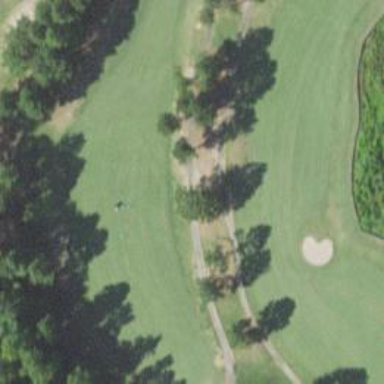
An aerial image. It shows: Path for both road and golf.